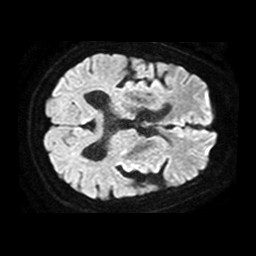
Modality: TRACE
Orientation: axial
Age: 56
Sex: female
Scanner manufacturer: philips
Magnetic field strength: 1.5 T
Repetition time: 3.545 s
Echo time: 0.09411 s